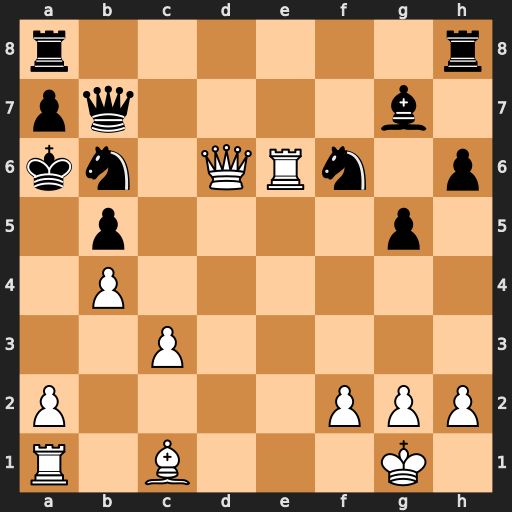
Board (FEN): r6r/pq4b1/kn1QRn1p/1p4p1/1P6/2P5/P4PPP/R1B3K1
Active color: w
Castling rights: -
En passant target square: -
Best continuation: a4 Qd7 axb5+ Kb7 Re7